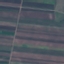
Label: PermanentCrop